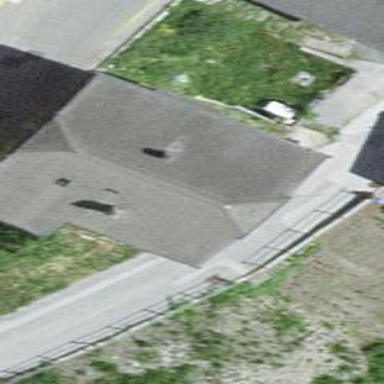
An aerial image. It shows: Simple house.